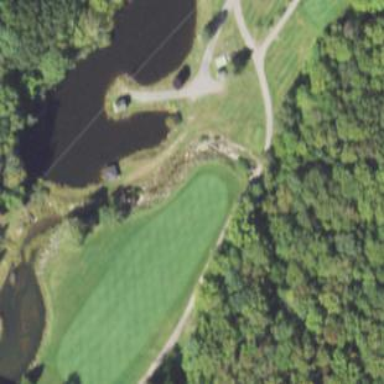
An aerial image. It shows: Water hazard on golf course.